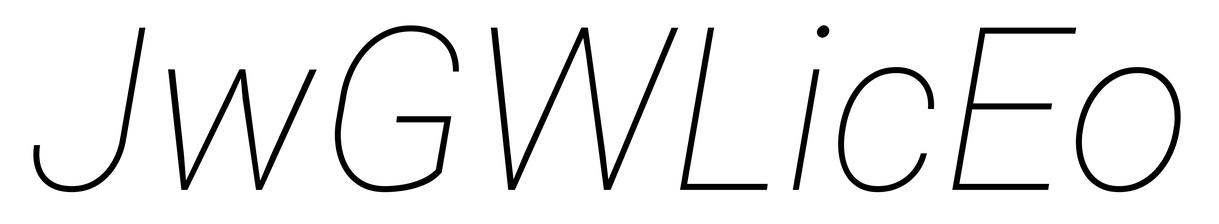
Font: Roboto-Italic_Thin_Italic